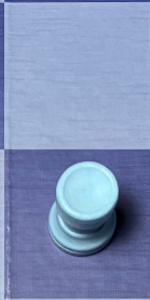
Label: Rook_White